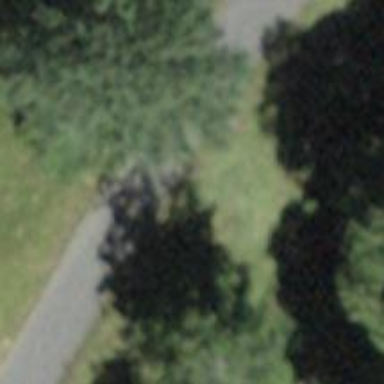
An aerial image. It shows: Paved track on bridge with high-quality surface.